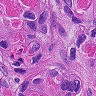
Metastatic tissue present: yes